Question: I've got a custom control that is a textbox and two buttons inside a frame.

I'd like the frame to display the typical textbox border-behaviour. Currently, it just has a black border.
(I've found some examples e.g. the <URL>.
This is the style for the IntegerSpinControl:
'''
<Style TargetType="{x:Type cc:IntegerSpinControl}">
<Setter Property="HorizontalAlignment" Value="Center" />
<Setter Property="VerticalAlignment" Value="Center" />
<Setter Property="Template">
<Setter.Value>
<ControlTemplate TargetType="{x:Type cc:IntegerSpinControl}">
<Border BorderThickness="1" BorderBrush="Black">
<DockPanel LastChildFill="True" HorizontalAlignment="Stretch">
<Grid DockPanel.Dock="Right" x:Name="grid1"
Grid.Column="1"
HorizontalAlignment="Center"
VerticalAlignment="Center">
<Grid.RowDefinitions>
<RowDefinition Height="Auto" />
<RowDefinition Height="Auto" />
</Grid.RowDefinitions>
<RepeatButton Grid.Row="0"
Grid.Column="1"
Width="22"
Height="10"
Padding="0"
BorderThickness="0"
Command="{x:Static cc:IntegerSpinControl.IncreaseCommand}">
<RepeatButton.Content>
<Rectangle Width="16"
Height="5"
Fill="{StaticResource brush.scroll.up}" />
</RepeatButton.Content>
</RepeatButton>
<RepeatButton Grid.Row="1"
Grid.Column="1"
Width="22"
Height="10"
Padding="0"
BorderThickness="0"
Command="{x:Static cc:IntegerSpinControl.DecreaseCommand}">
<RepeatButton.Content>
<Rectangle Width="16"
Height="5"
Fill="{StaticResource brush.scroll.down}" />
</RepeatButton.Content>
</RepeatButton>
</Grid>
<TextBox DockPanel.Dock="Left"
BorderThickness="0"
HorizontalAlignment="Stretch"
Grid.Row="0"
Grid.Column="0"
Width="Auto"
Margin="0,0,1,0"
VerticalAlignment="Center"
IsReadOnly="True"
Text="{Binding RelativeSource={RelativeSource TemplatedParent},
Path=FormattedValue,
Mode=OneWay}" />
</DockPanel>
</Border>
</ControlTemplate>
</Setter.Value>
</Setter>
</Style>
'''
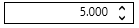
Answer: There is already a control in the Extended WPF Toolkit that might be what you are looking for:
<URL>
Maybe you can use that instead?
BTW: There are also a <URL> version in the toolkit.
That being said, if you have to use your own Custom Control you will have to create the 'Templates' and 'Styles' yourself, however you can probably copy heavily from the Windows defaults.